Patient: sex M, age 64
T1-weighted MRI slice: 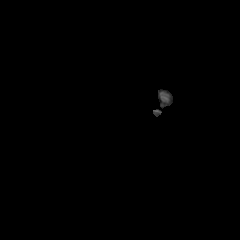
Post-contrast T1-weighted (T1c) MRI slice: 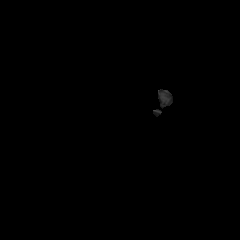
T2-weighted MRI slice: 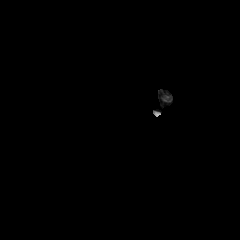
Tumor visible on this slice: no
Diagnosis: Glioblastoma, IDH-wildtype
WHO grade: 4